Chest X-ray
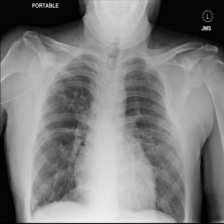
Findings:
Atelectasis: negative
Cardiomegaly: negative
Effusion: negative
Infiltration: negative
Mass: negative
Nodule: negative
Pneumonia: negative
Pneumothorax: negative
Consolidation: negative
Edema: negative
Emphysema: negative
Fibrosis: negative
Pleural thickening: negative
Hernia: negative